Question: I am trying to print out a pyramid/Pascal Triangle that will give output in series of 3. You can see it in the example below.
'''
1
1 3 1
1 3 9 3 1
1 3 9 27 9 3 1
1 3 9 27 81 27 9 3 1
1 3 9 27 81 243 81 27 9 3 1
1 3 9 27 81 243 729 243 81 27 9 3 1
1 3 9 27 81 <PHONE> 729 243 81 27 9 3 1
'''
Instead of getting the above output, I am getting this:

Here is my code:
'''
using System;
namespace ConsoleApp
{
class PiscalTriangle
{
static void Main(string[] args)
{
Console.WriteLine("Enter length : ");
int num = Convert.ToInt32(Console.ReadLine());
for (int i = 0; i < num; i++)
{
for (int j = num; j > i; j--)
{
Console.Write(" ");
}
int val = 1;
for (int j = 0; j <= i; j++)
{
Console.Write(val + " ");
val = val * (i - j) / (j + 1);
}
Console.WriteLine();
}
Console.ReadLine();
}
}
}
'''
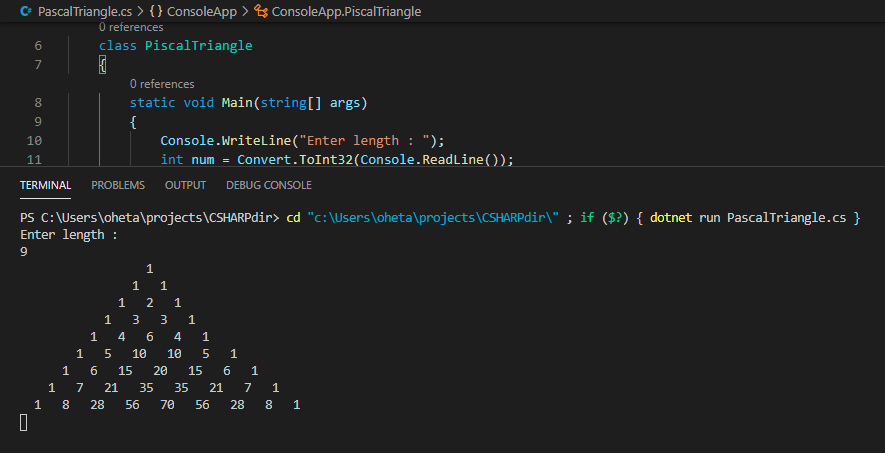
Answer: There are three main aspects to be considered for generating the desired ouput:
- 'num''i''1 to num'- '2i-1''j''1 to 2i-1'- '(For example 3rd row, 1 3 9 3 1)''0''i''0'
By summing up the 3 conditions, we can get our desired output.
'''
using System;
namespace ConsoleApp
{
class PiscalTriangle
{
static void Main(string[] args)
{
Console.WriteLine("Enter length : ");
int num = Convert.ToInt32(Console.ReadLine());
for (int i = 1; i <= num; i++)
{
for (int j = num; j > i; j--)
{
Console.Write(" ");
}
var x = 0;
for (double j = 1; j <= 2*i-1; j++)
{
double val = Math.Pow(3, x);
Console.Write(val + " ");
if(j < i)
{
x++;
}
else
{
x--;
}
}
Console.WriteLine();
}
Console.ReadLine();
}
}
}
'''